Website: bh-photo
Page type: address-validator
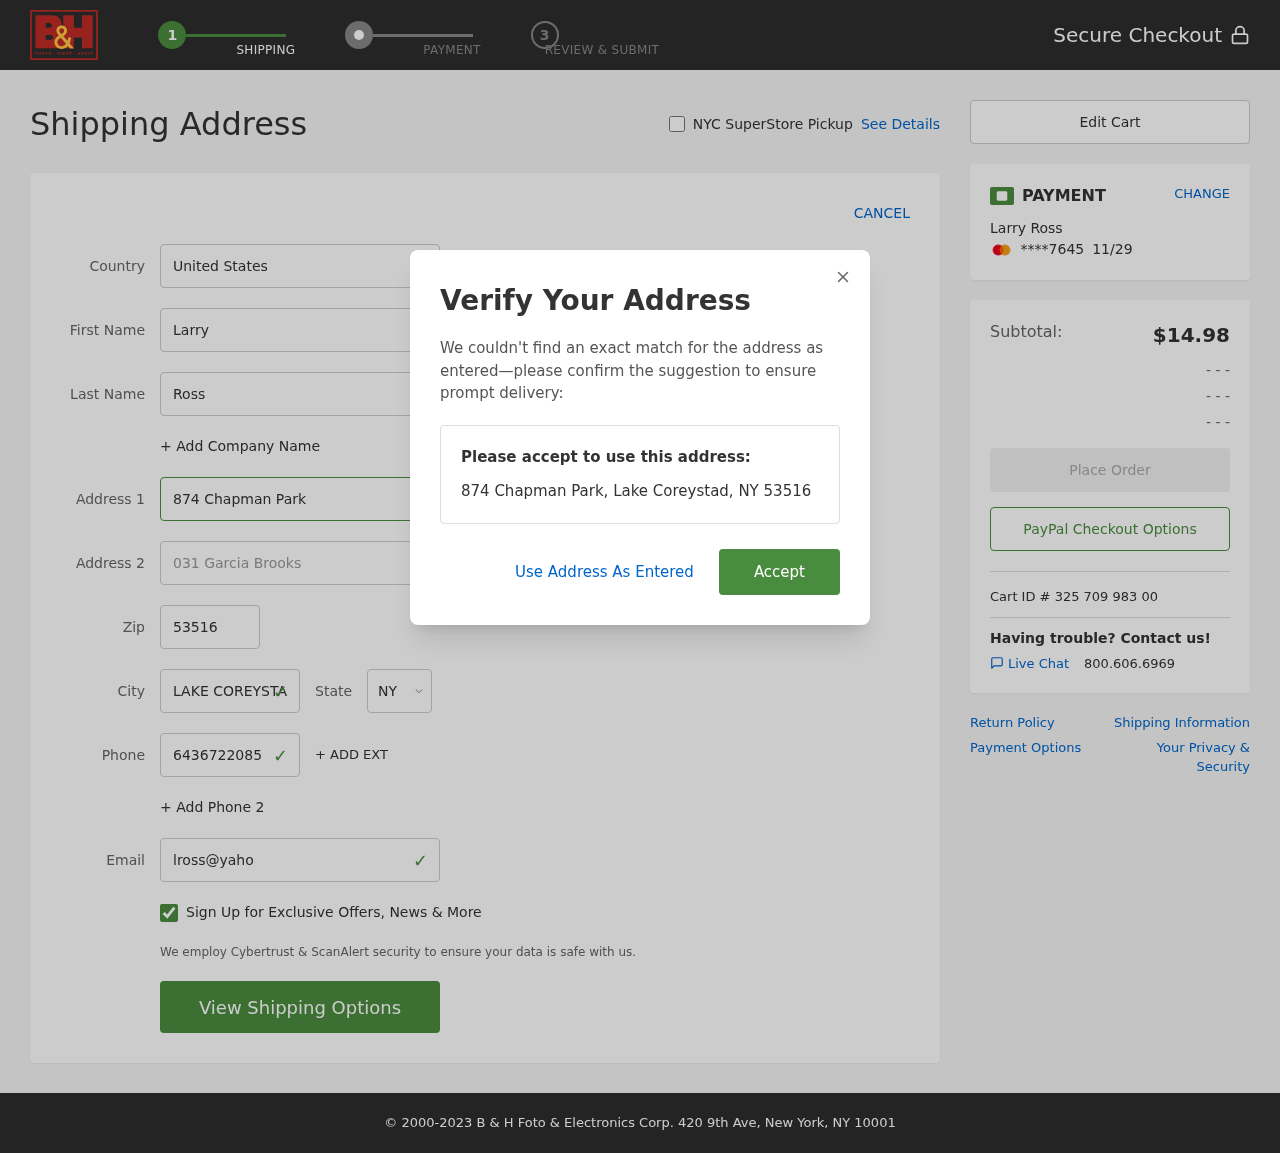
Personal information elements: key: PII_CARD_EXPIRY
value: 11/29
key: PII_CARD_LAST4
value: ****7645
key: PII_CITY
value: Lake Coreystad
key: PII_COUNTRY
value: United States
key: PII_EMAIL
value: lross@yahoo.com
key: PII_FIRSTNAME
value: Larry
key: PII_FULLNAME
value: Larry Ross
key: PII_LASTNAME
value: Ross
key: PII_PHONE
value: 6436722085
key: PII_POSTCODE
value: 53516
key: PII_STATE_ABBR
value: NY
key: PII_STREET
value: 874 Chapman Park
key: PII_STREET2
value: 031 Garcia Brooks
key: PII_CITY_STATE_ZIP
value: Lake Coreystad, NY 53516
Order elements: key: ORDER_SUBTOTAL
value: $14.98
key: ORDER_ID
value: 325 709 983 00